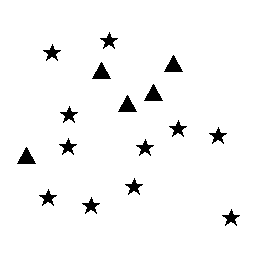
Squares: 0
Triangles: 5
Stars: 11
Total shapes: 16